Question: I'm trying to create an application that looks like Visual Studio 2012. I have used <URL> to remove the window borders, and changed the border color in my xaml.
What I don't know how to do is paint the shadow of the window, here you can see an screenshot of what I'm saying:

As you can see there is a shadow and its color is also the border color
Do you know how to implement it using WPF?
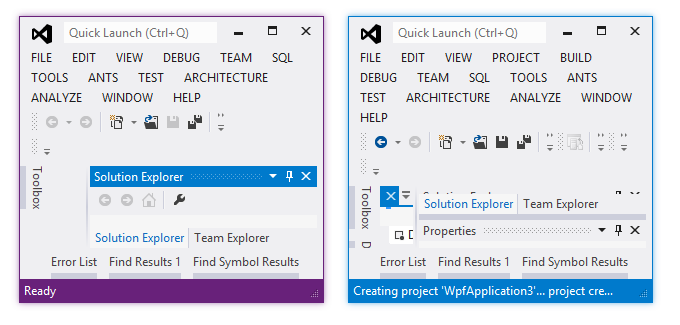
Answer: # Update (October '17)
It has been four years now and I was interested in tackling this again and thus I have been messing around with once again and <URL>. My library provides a custom window that looks like Visual Studio 2017:
<URL>
Since you are most likely only interested in the part about the glowing border, you should either use itself or see how I created a class 'GlowWindowBehavior' which attaches glow borders to my custom 'ModernWindow' class. It is hevily dependant on some internals of and the two dependency properties 'GlowBrush' and 'NonActiveGlowBrush'.
If you only want to include the glowing borders to your custom applications just reference and copy over my 'GlowWindowBehavior.cs' and create a custom window class and adapt the references accordingly. This is a matter of 15 minutes at most.
This question and my answer have been accessed very frequently so I hope you will find my newest proper solution useful :)
---
# Original post (February '13)
I have been working on such a library to copy the Visual Studio 2012 user interface. A custom chrome isn't that difficult but what you should take care of is this glowing border which is hard to implement. You could just say set the background color of your window to transparent and set the padding of the main grid to about 30px. A border around the grid could be colored and associated with a colored shadow effect but this approach forces you to set 'AllowsTransparency' to true which drastically reduces visual performance of your application and this is something you definitely do not want to do!
My current approach to create such a window which just has a colored shadow effect on a border and is transparent but has no content at all. Evertime the position of my main window changes I just update the position of the window which holds the border. So in the end I am handling two windows with messages to fake that the border would be part of the main window. This was necessary because the DWM library doesn't provide a way to have a colored drop shadow effect for windows and I think Visual Studio 2012 does that similiar like I tried.
And to extend this post with more information: Office 2013 does that differently. The border around a window is just 1px thick and colored, yet the shadow is drawn by DWM with a code like <URL> here. If you can live without having blue/purple/green borders and just usual ones this is the approach I would choose! Just don't set 'AllowsTransparency' to true, otherwise you have lost.
And here is a screenshot of my window with strange color to highlight what it looks like:

---
Please keep in mind that my code is quite long, such that I will only be able to show you the basic things to do and you should be able to at least start somehow. First of all I'm going to assume that we have designed our main window somehow (either manually or with the 'MahApps.Metro' package I tried out yesterday - with some modifications to the sourcecode this is really good) and we are currently working to implement the glowing shadow border, which I will call 'GlowWindow' from now on. The easiest approach is to create a window with the following XAML code
'''
<Window x:Class="MetroUI.Views.GlowWindow"
xmlns="http://schemas.microsoft.com/winfx/2006/xaml/presentation"
xmlns:x="http://schemas.microsoft.com/winfx/2006/xaml"
x:Name="GlowWindow"
Title="" Width="300" Height="100" WindowStartupLocation="Manual"
AllowsTransparency="True" Background="Transparent" WindowStyle="None"
ShowInTaskbar="False" Foreground="#007acc" MaxWidth="5000" MaxHeight="5000">
<Border x:Name="OuterGlow" Margin="10" Background="Transparent"
BorderBrush="{Binding Foreground, ElementName=GlowWindow}"
BorderThickness="5">
<Border.Effect>
<BlurEffect KernelType="Gaussian" Radius="15" RenderingBias="Quality" />
</Border.Effect>
</Border>
</Window>
'''
The resulting window should look like the following picture.

The next steps are quite difficult - when our main window spawns we want to make the GlowWindow visible but behind the main window and we have to update the position of the GlowWindow when the main window is being moved or resized. What I suggest to prevent visual glitches that can AND will occur is to hide the GlowWindow during every change of either location or size of the window. Once finished with such action just show it again.
I have some method which is called in different situations (it might be a lot but just to get sure)
'''
private void UpdateGlowWindow(bool isActivated = false) {
if(this.DisableComposite || this.IsMaximized) {
this.glowWindow.Visibility = System.Windows.Visibility.Collapsed;
return;
}
try {
this.glowWindow.Left = this.Left - 10;
this.glowWindow.Top = this.Top - 10;
this.glowWindow.Width = this.Width + 20;
this.glowWindow.Height = this.Height + 20;
this.glowWindow.Visibility = System.Windows.Visibility.Visible;
if(!isActivated)
this.glowWindow.Activate();
} catch(Exception) {
}
}
'''
This method is mainly called in my custom 'WndProc' I have attached to the main window:
'''
/// <summary>
/// An application-defined function that processes messages sent to a window. The WNDPROC type
/// defines a pointer to this callback function.
/// </summary>
/// <param name="hwnd">A handle to the window.</param>
/// <param name="uMsg">The message.</param>
/// <param name="wParam">Additional message information. The contents of this parameter depend on
/// the value of the uMsg parameter.</param>
/// <param name="lParam">Additional message information. The contents of this parameter depend on
/// the value of the uMsg parameter.</param>
/// <param name="handled">Reference to boolean value which indicates whether a message was handled.
/// </param>
/// <returns>The return value is the result of the message processing and depends on the message sent.
/// </returns>
private IntPtr WindowProc(IntPtr hwnd, int uMsg, IntPtr wParam, IntPtr lParam, ref bool handled) {
// BEGIN UNMANAGED WIN32
switch((WinRT.Message)uMsg) {
case WinRT.Message.WM_SIZE:
switch((WinRT.Size)wParam) {
case WinRT.Size.SIZE_MAXIMIZED:
this.Left = this.Top = 0;
if(!this.IsMaximized)
this.IsMaximized = true;
this.UpdateChrome();
break;
case WinRT.Size.SIZE_RESTORED:
if(this.IsMaximized)
this.IsMaximized = false;
this.UpdateChrome();
break;
}
break;
case WinRT.Message.WM_WINDOWPOSCHANGING:
WinRT.WINDOWPOS windowPosition = (WinRT.WINDOWPOS)Marshal.PtrToStructure(lParam, typeof(WinRT.WINDOWPOS));
Window handledWindow = (Window)HwndSource.FromHwnd(hwnd).RootVisual;
if(handledWindow == null)
return IntPtr.Zero;
bool hasChangedPosition = false;
if(this.IsMaximized == true && (this.Left != 0 || this.Top != 0)) {
windowPosition.x = windowPosition.y = 0;
windowPosition.cx = (int)SystemParameters.WorkArea.Width;
windowPosition.cy = (int)SystemParameters.WorkArea.Height;
hasChangedPosition = true;
this.UpdateChrome();
this.UpdateGlowWindow();
}
if(!hasChangedPosition)
return IntPtr.Zero;
Marshal.StructureToPtr(windowPosition, lParam, true);
handled = true;
break;
}
return IntPtr.Zero;
// END UNMANAGED WIN32
}
'''
However there is still an issue left - once you resize your main window the GlowWindow will not be able to cover the whole window with its size. That is if you resize your main window to about MaxWidth of your screen, then the widt of the GlowWindow would be the same value + 20 as I have added a margin of 10 to it. Therefore the right edge would be interrupted right before the right edge of the main window which looks ugly. To prevent this I used a hook to make the GlowWindow a toolwindow:
'''
this.Loaded += delegate {
WindowInteropHelper wndHelper = new WindowInteropHelper(this);
int exStyle = (int)WinRT.GetWindowLong(wndHelper.Handle, (int)WinRT.GetWindowLongFields.GWL_EXSTYLE);
exStyle |= (int)WinRT.ExtendedWindowStyles.WS_EX_TOOLWINDOW;
WinRT.SetWindowLong(wndHelper.Handle, (int)WinRT.GetWindowLongFields.GWL_EXSTYLE, (IntPtr)exStyle);
};
'''
And still we will have some issues - when you go with the mouse over the GlowWindow and left click it will be activated and get the focus which means it will overlap the main window which looks like this:

To prevent that just catch the 'Activated' event of the border and bring the main window to the foreground.
I suggest NOT to try this out - it took me about a month to achieve what I wanted and still it has some issues, such that I would go for an approach like Office 2013 does - colored border and usual shadow with the DWM API calls - nothing else and still it looks good.

---
I have just edited some files to enable the border around the window which is disabled on Window 8 for me. Furthermore I have manipulated the 'Padding' of the title bar such that it doesn't look that sqeezed inplace and lastly I have change the All-Caps property to mimic Visual Studio's way of rendering the title. So far the 'MahApps.Metro' is a better way of drawing the main window as it even supports AeroSnap I couldn't implement with usual P/Invoke calls.